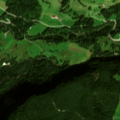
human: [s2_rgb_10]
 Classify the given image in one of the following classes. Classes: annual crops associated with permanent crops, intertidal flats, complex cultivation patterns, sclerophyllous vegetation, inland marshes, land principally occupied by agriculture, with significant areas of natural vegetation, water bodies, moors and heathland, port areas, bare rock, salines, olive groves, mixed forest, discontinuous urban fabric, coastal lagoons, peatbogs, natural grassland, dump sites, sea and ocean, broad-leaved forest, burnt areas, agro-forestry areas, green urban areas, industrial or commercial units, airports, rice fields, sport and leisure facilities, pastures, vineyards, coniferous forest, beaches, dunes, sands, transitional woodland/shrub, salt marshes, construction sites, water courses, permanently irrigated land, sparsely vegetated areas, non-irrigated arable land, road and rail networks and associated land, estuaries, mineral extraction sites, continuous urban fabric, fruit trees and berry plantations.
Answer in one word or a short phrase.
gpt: pastures, coniferous forest, mixed forest, natural grassland